Field crop: maize
Growth stage: 2
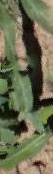
Species: maize